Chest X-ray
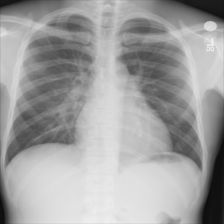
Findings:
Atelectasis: negative
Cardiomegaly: negative
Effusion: negative
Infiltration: negative
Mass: negative
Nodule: negative
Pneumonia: negative
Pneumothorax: negative
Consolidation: negative
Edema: negative
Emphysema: negative
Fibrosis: negative
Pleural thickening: negative
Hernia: negative